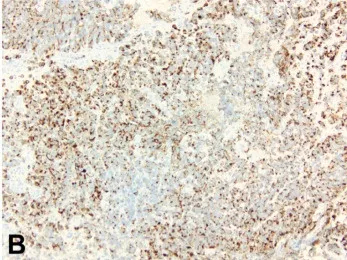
(B) The carcinoma was diffusely positive for chromogranin (100x magnification) and synaptophysin (not pictured).
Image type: pathology (fish)